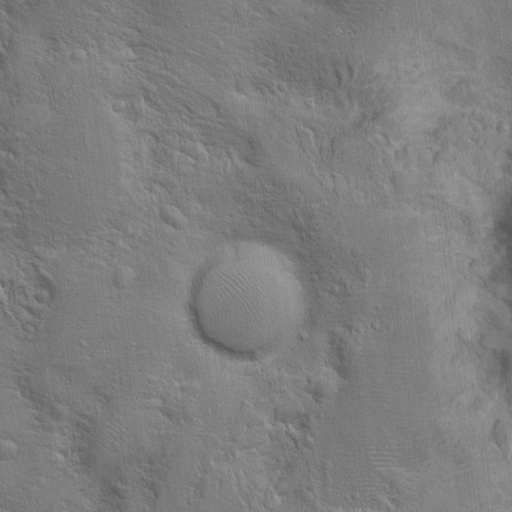
Classes present: Background